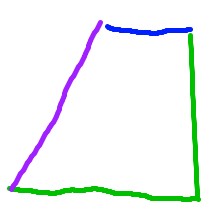
Shape: trapezoid